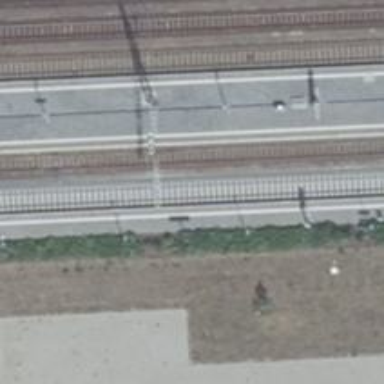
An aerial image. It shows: Stop position for public transport on the railway.